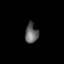
Tissue: lung
Cell type: Others
Senescence score: 0.156
Nuclear area (px): 242
Mean DAPI intensity: 101.595